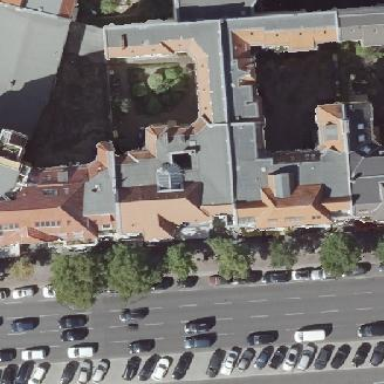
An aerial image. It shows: Building consisting of apartments with double saltbox roof shape.